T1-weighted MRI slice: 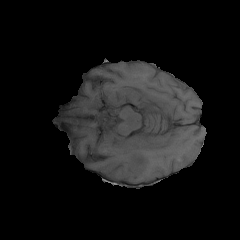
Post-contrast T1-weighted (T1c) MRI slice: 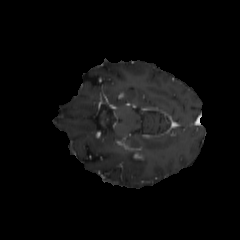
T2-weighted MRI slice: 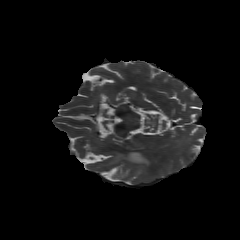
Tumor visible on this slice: yes